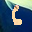
Label: 6